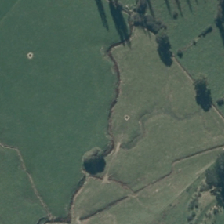
Land cover: shortrotation_cropland